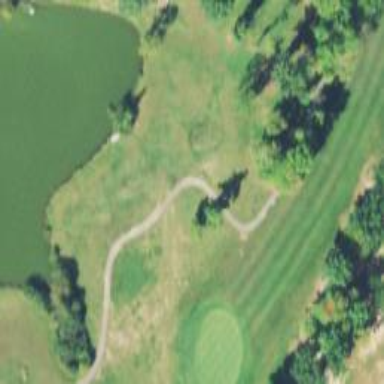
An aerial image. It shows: Golf fairway in the image.